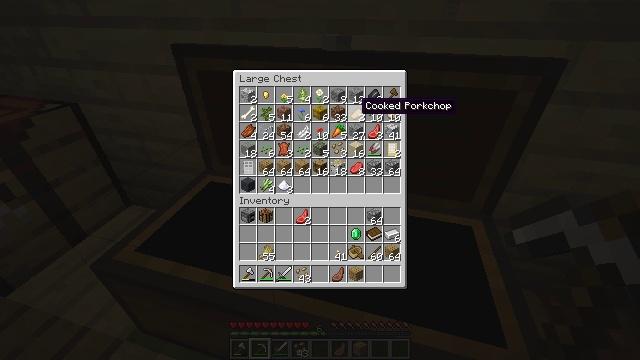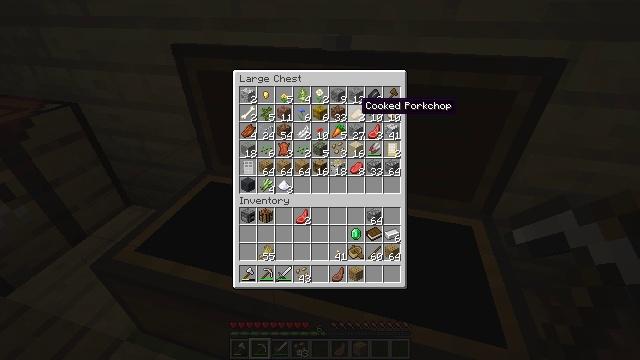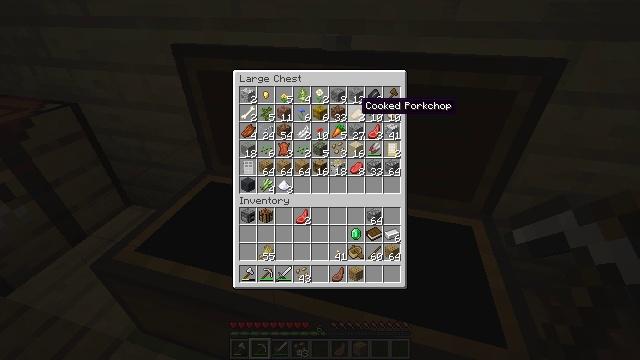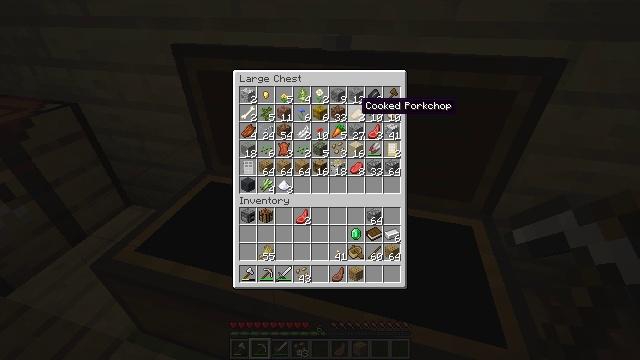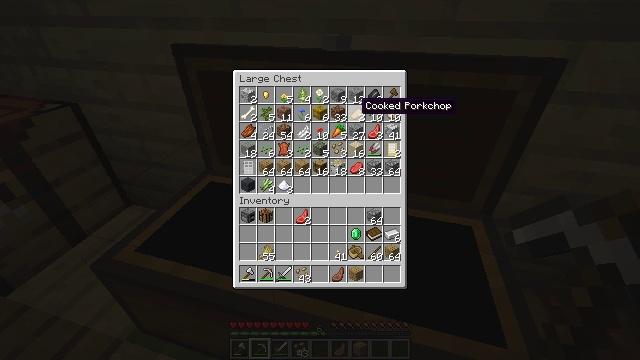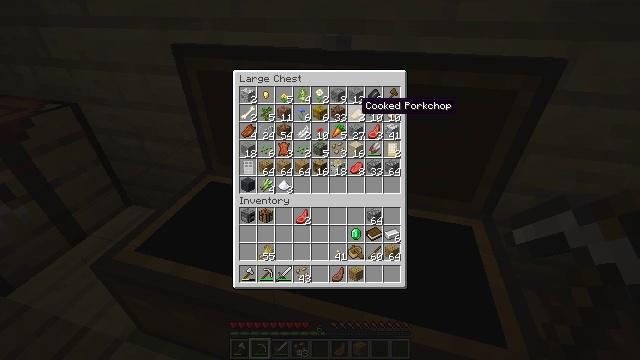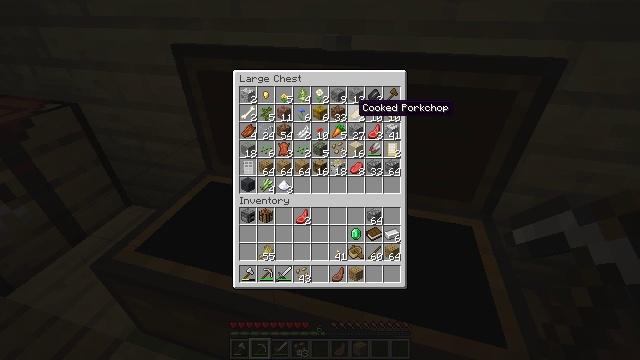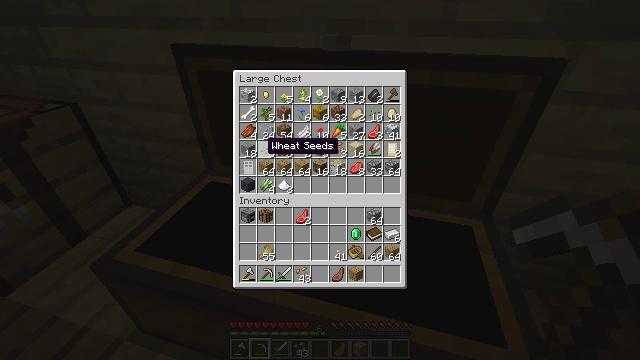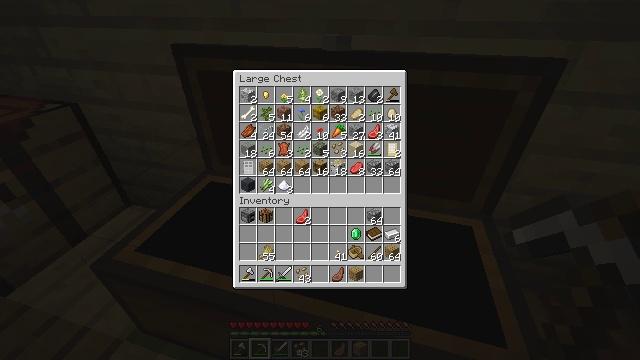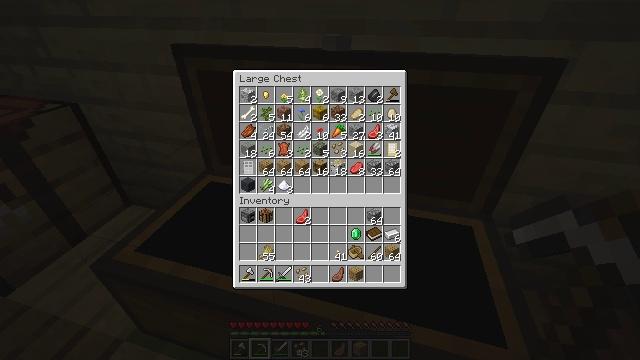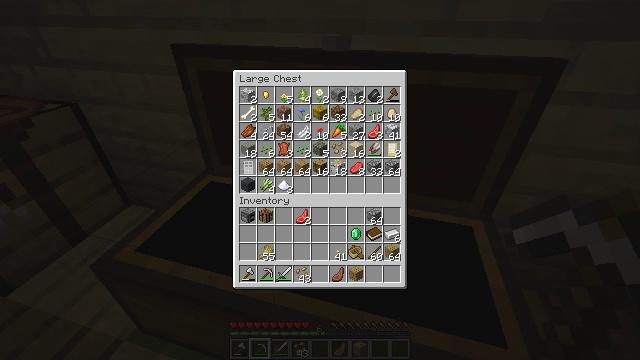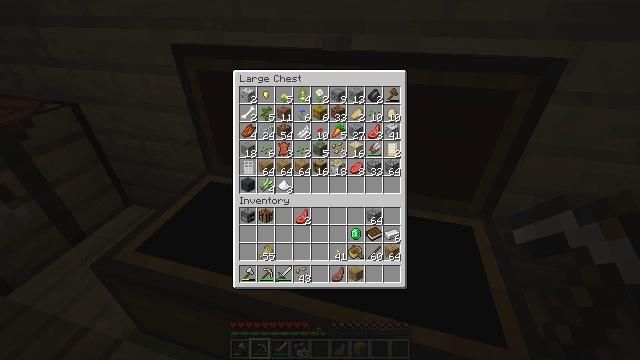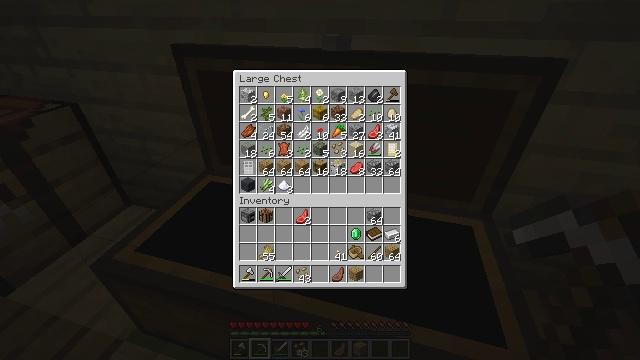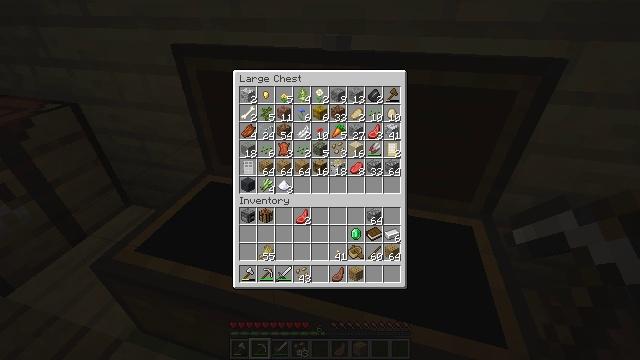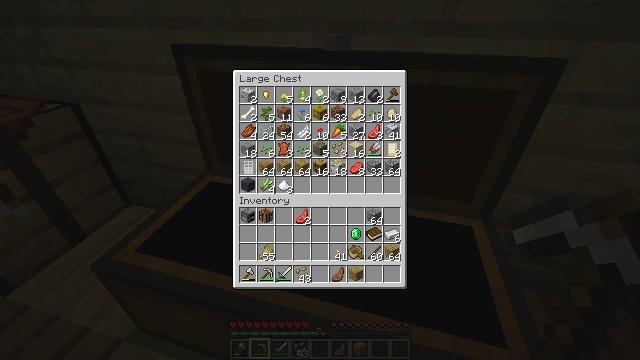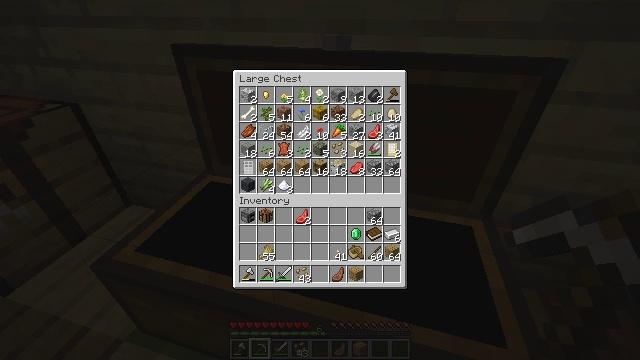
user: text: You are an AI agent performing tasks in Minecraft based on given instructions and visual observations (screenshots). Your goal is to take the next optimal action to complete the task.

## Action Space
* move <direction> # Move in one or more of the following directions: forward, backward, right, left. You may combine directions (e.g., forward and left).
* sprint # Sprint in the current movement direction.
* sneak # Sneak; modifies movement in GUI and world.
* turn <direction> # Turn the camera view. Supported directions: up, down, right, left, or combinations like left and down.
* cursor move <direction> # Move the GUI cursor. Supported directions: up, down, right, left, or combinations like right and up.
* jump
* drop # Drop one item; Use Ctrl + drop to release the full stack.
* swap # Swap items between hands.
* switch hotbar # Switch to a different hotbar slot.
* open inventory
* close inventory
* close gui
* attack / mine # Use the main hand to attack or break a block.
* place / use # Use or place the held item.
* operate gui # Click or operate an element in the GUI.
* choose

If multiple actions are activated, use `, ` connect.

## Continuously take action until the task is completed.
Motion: motion action
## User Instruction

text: Remove a cooked porkchop from the inventory.
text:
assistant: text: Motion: no_op
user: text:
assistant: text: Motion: no_op
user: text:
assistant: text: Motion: no_op
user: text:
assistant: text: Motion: no_op
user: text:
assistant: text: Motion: no_op
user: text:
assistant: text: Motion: no_op
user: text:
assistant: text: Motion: cursor move left and down
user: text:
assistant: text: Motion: cursor move left and down
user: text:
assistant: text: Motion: cursor move left and down
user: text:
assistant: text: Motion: cursor move left and down
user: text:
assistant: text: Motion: cursor move left
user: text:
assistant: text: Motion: cursor move left
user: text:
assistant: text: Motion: no_op
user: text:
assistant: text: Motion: no_op
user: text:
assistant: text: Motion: no_op
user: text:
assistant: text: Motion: no_op
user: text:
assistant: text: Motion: no_op
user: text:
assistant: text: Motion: no_op
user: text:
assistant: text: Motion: no_op
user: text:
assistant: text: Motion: no_op
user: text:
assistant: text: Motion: no_op
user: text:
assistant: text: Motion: no_op
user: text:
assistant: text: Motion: no_op
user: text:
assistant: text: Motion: no_op
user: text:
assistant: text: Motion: no_op
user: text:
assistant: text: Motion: no_op
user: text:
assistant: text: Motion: no_op
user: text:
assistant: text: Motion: no_op
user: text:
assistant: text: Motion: no_op
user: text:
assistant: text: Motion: no_op